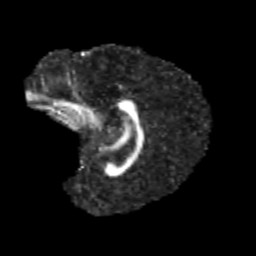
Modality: FA
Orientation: sagittal
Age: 11
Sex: male
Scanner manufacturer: siemens
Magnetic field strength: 3 T
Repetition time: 3.8 s
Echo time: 0.07 s